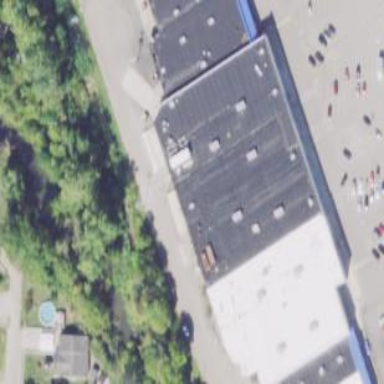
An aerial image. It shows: Building housing furniture shop.